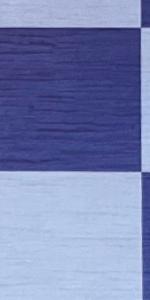
Label: Empty